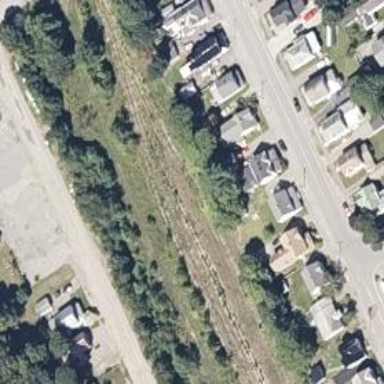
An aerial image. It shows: Disused railway spur line.